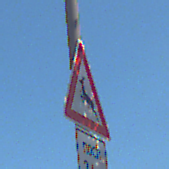
Verkehrszeichen: WildwechselRechts
Zusatzzeichen unten: LaengeEinerStrecke4
Umgebung: Outdoor, Suburban
Tageszeit: MorningAfternoon
Wetter: PartlyCloudy
Licht: Natural
Jahreszeit: NotSpecified
Kontrast: HighContrast